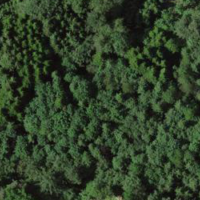
EUNIS habitat code: 41
Species observed at this site:
Asio otus